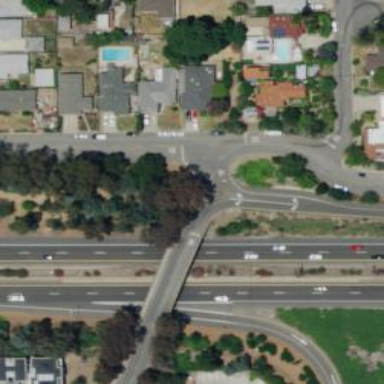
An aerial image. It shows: Viaduct bridge on tertiary road.